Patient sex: M
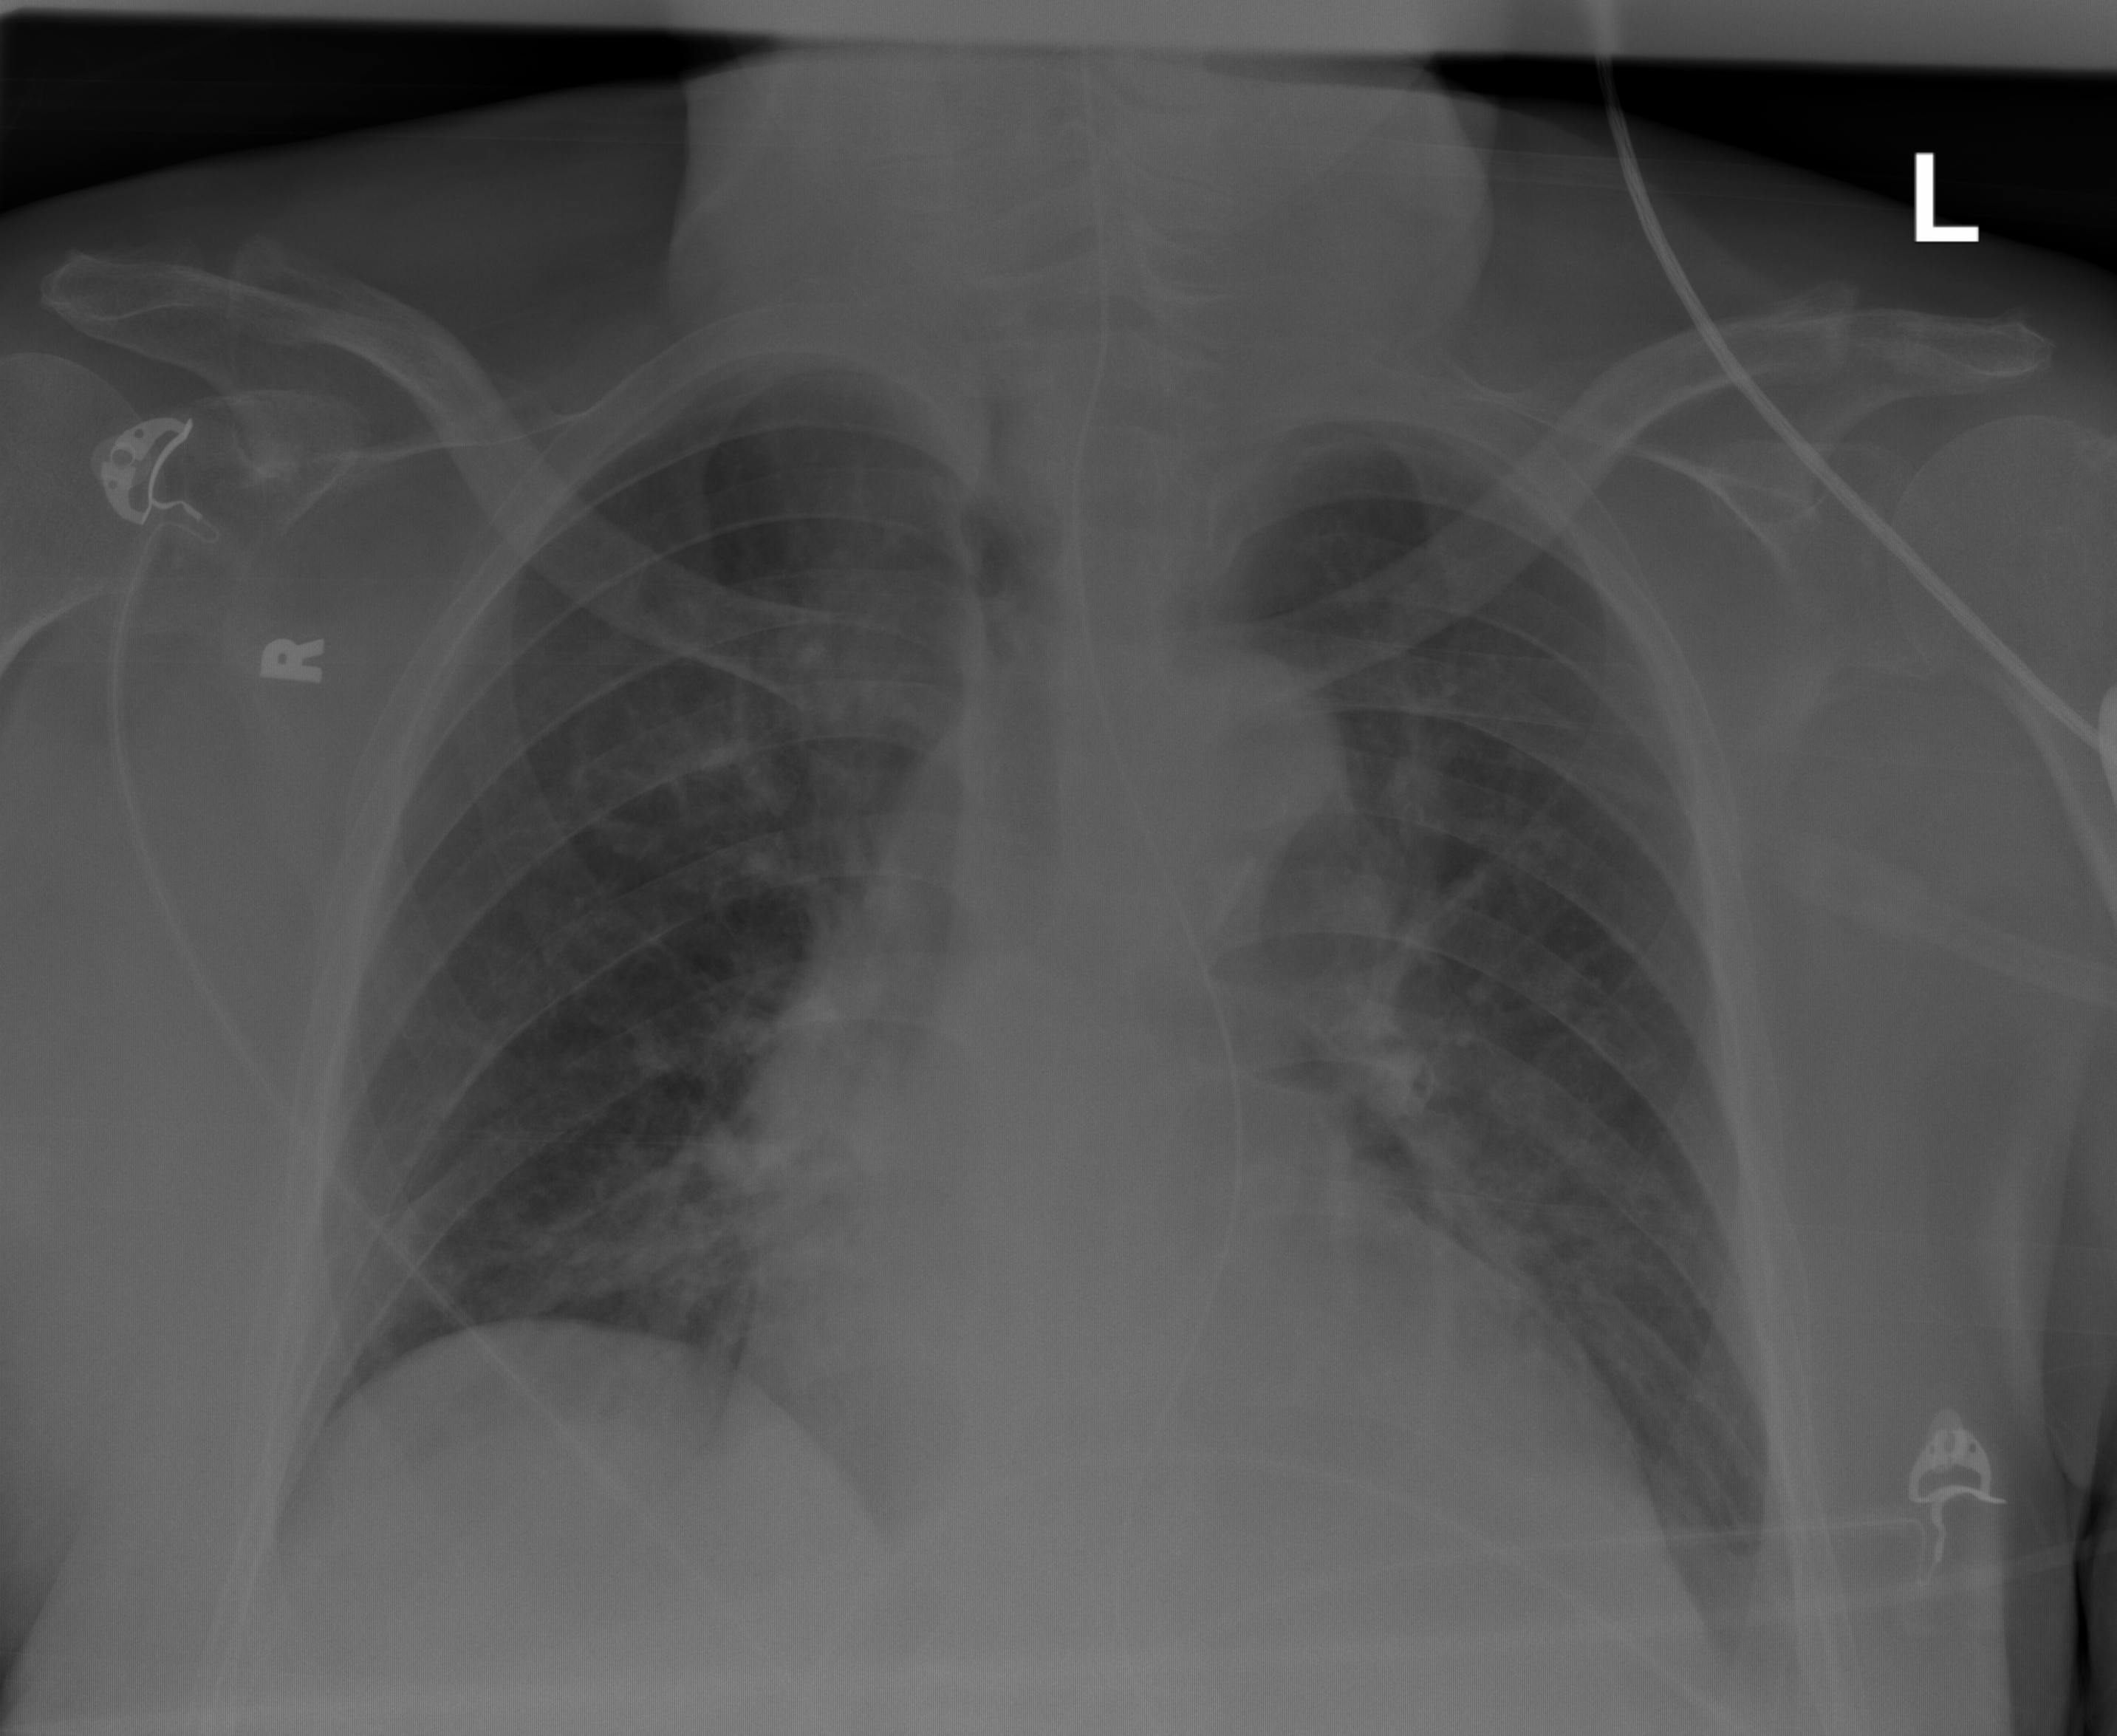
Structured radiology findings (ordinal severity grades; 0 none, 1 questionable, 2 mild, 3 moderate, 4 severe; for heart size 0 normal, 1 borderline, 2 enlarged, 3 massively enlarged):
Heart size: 2
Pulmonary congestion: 2
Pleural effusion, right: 0
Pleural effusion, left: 0
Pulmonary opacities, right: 2
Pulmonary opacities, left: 2
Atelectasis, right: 2
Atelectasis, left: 2